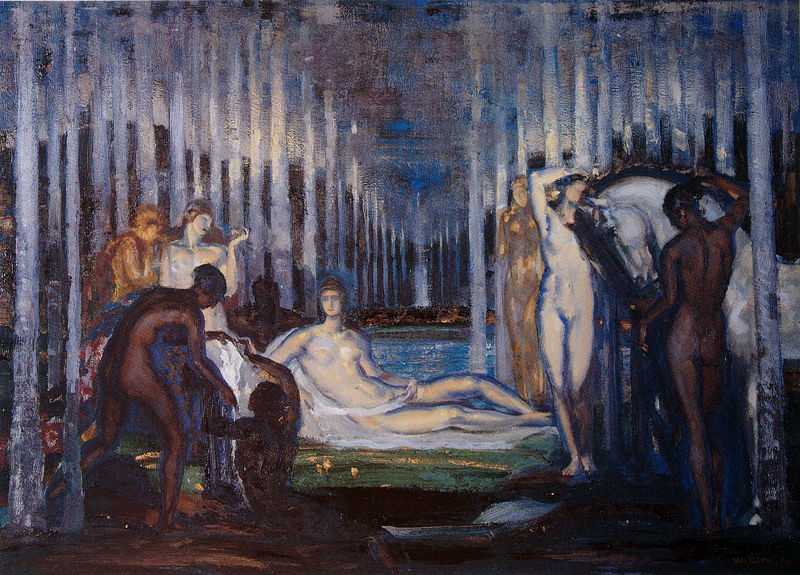
Titel: Primavera
Künstler: Walter Ditz
Standort: München
Institution: Städtische Galerie im Lenbachhaus
Schlagwörter: akt, berg, blau, dunkel, gott, gruppe, himmel, kopf, körper, mann, meer, nackt, schatten, wasser, weiß, akte, baumstämme, bäume, frauen, gelb, grün, menschen, see, braun, brust, busen, frau, hell, hintergrund, licht, lichter, männer, raum, rücken, schwarz, säule, säulen, anlage, eis, rot, tuch, leute, malerei, symbolismus, tanz, diener, dienerin, hals, öl, stamm, gitter, boden, gold, stoff, tücher, klassizismus, tanzen, theater, prinzessin, wald, brunnen, pferd, skulptur, beine, sofa, liegen, perspektive, berge, linien, inszenierung, saal, stämme, historienbild, kissen, jugendstil, vorhänge, streifen, bett, stimmung, laken, knie, klimt, striche, bad, hüften, waschen, paradies, neger, schwarze, gang, antike, helligkeit, becken, seite, pool, göttin, schimmel, cheselounge, liege, harem, betttuch, üppig, ross, antik, rotbraun, böcklin, lieben, königin, mittelpunkt, anbetung, dienerinnen, deutschrömer, zapfen, tief, waschung, horizontale, quelle, senkrechte, kline, bildmitte, blake, cannapé, chaise longue, diva, expressionismuss, expressionoismus, fontänen, hans von marees, hans von marés, kristalle, liegesofa, mares, swimmingpool, theaterszene